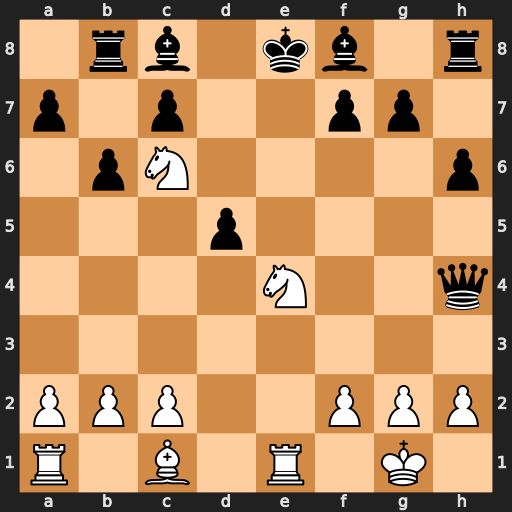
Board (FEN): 1rb1kb1r/p1p2pp1/1pN4p/3p4/4N2q/8/PPP2PPP/R1B1R1K1
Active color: w
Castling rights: k
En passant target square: -
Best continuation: Nf6#